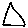
Label: triangle